Question: Please consider this custom report:

I want to generate that page number automatically on all pages. I have some landscape pages. I want to place the page number in the footer, but I have problem with this in landscape reports because footer in landscape reports place in bottom of the page not in right of the page so I should place page number in body section.
How I can place a page number in the body section?
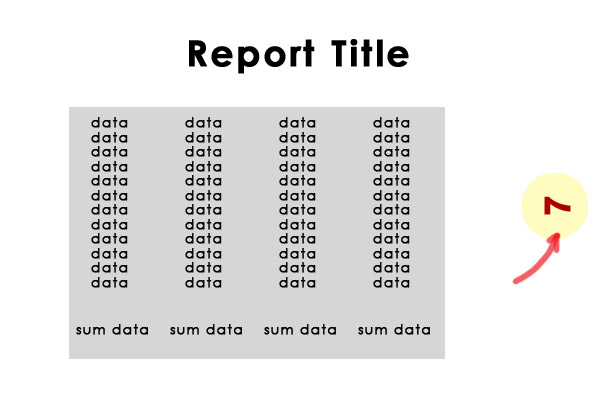
Answer: <URL>
<URL>
You just need to create custom code for the report and then reference that code where you want (referenced from the second link):
With the Data or Layout tab view active select "Report" -> "Report Properties"
On the "Report Properties" dialog select the "Code" tab
In "Custom code:" add the new Functions to get the page numbers:
'''
Public Function PageNumber() as String
Dim str as String
str = Me.Report.Globals!PageNumber.ToString()
Return str
End Function
Public Function TotalPages() as String
Dim str as String
str = Me.Report.Globals!TotalPages.ToString()
Return str
End Function
'''
Use it like:
'''
="Page " + Code.PageNumber() + " of " + Code.TotalPages()
'''